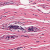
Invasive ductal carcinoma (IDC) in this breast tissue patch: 0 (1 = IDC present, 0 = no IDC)